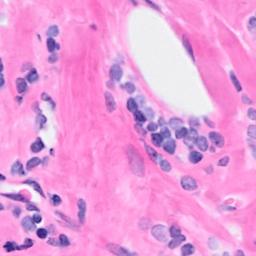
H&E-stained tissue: Breast